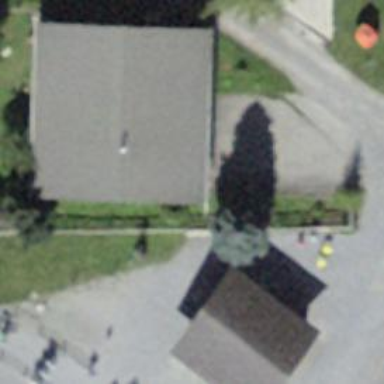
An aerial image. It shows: Bench.